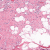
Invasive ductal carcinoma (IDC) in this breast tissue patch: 0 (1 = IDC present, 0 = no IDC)